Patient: sex F, age 60
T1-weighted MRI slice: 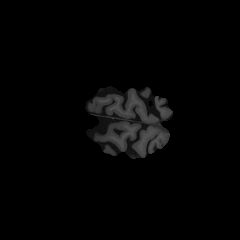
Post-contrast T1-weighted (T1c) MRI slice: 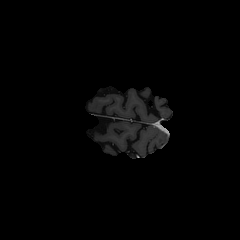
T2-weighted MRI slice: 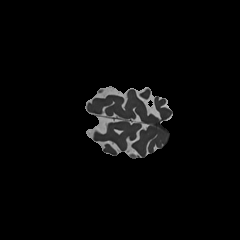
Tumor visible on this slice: no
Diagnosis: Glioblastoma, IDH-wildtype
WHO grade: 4